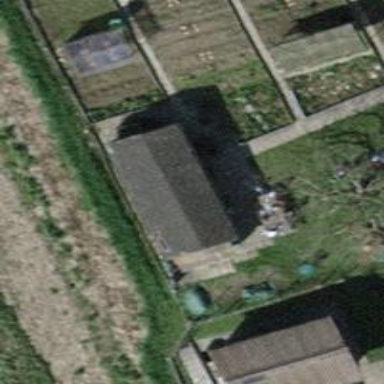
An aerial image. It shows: Shed building.